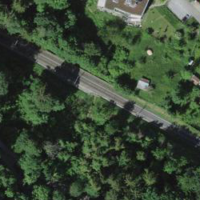
EUNIS habitat code: 44
Species observed at this site:
Aruncus dioicus
Lonicera acuminata